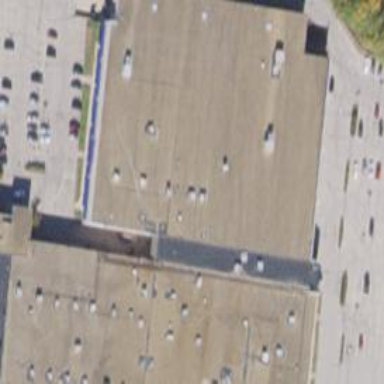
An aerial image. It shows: Retail building that serves as mall.